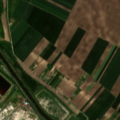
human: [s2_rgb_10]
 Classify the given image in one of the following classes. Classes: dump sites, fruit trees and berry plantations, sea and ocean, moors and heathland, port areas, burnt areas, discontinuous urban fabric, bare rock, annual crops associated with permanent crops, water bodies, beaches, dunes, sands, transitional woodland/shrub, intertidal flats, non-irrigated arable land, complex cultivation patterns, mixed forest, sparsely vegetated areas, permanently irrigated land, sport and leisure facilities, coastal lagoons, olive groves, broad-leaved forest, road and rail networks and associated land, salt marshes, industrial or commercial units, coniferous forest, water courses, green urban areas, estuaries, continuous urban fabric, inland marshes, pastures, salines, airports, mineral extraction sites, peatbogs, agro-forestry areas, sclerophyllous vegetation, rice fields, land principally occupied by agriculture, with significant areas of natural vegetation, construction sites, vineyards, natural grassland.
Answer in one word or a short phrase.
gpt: industrial or commercial units, dump sites, non-irrigated arable land, complex cultivation patterns, transitional woodland/shrub